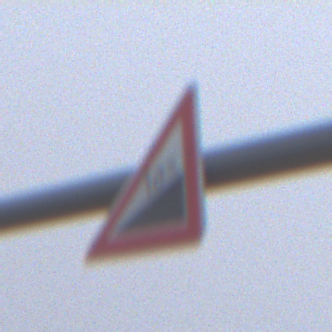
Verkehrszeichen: Steigung10
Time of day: MorningAfternoon
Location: Outdoor (RoadRail)
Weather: Overcast
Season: NotSpecified
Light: Natural